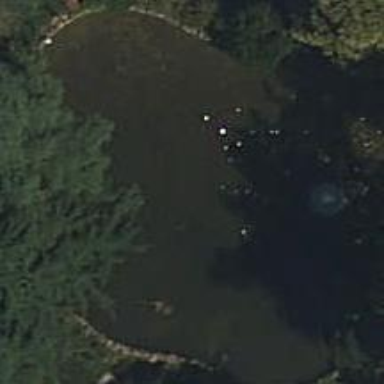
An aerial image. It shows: Serene pond surrounded by nature.